Question: I'm trying to assign test and control groups based on A to F columns values to the table below.
<URL>
Eventually, I want a table look like below. If different zips have the same values for all columns, then assign half zips to test and half to control. If the total number of zips cannot be equally assigned, then give the extra zip to control.

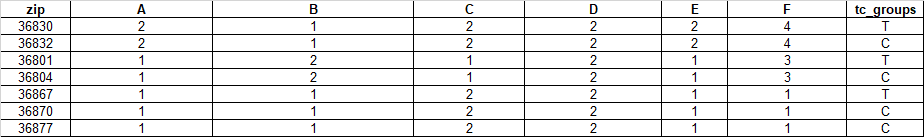
Answer: I think a stratified sample will do what you want:
'''
select t.*,
(case when mod(row_number() over (order by a, b, c, d, e, f), 2) = 1
then 'C' else 'T'
end) as test_group
from t;
'''
This is not how you phrased the question, but it should have the same effect of splitting rows with the same values in the columns evenly in the two groups. When there are odd numbers, sometimes the extra will go to test and sometimes to control.
It is unclear from the question whether you want balanced control and test groups -- which is what I would expect. If you actually want all groups with odd numbers to go to control (as you suggest), then all the onesies will be in the control and that seems biased to me.